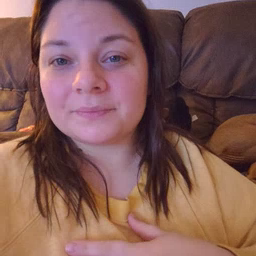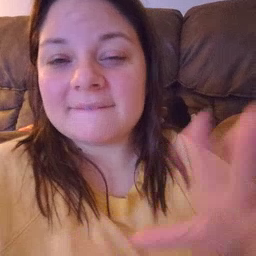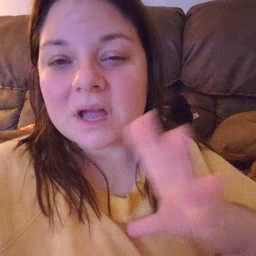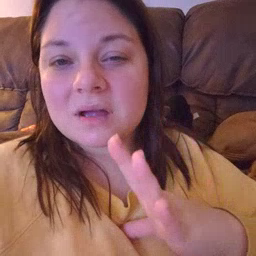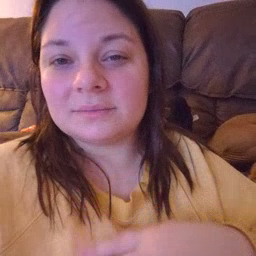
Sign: fine